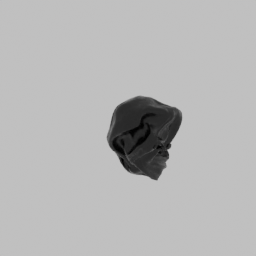
Label: tools